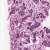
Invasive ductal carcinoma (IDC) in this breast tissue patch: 1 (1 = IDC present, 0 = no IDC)